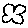
Label: cloud